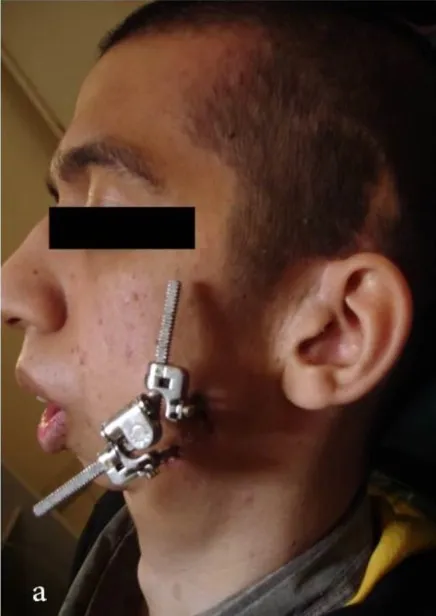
The distraction osteogenesis (DO) procedure. (a) Left lateral view.
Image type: medical_photograph (other_medical_photograph)